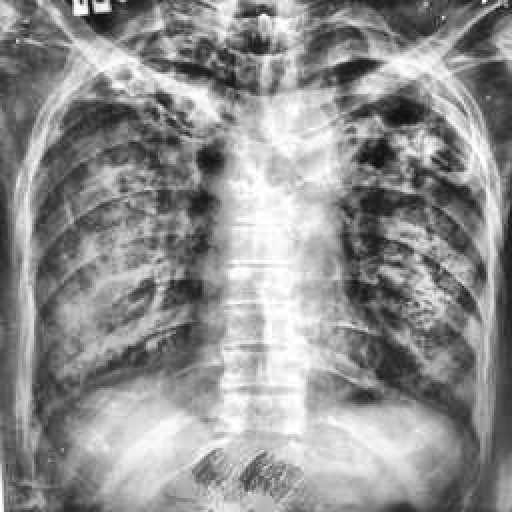
Finding: TUBERCULOSIS